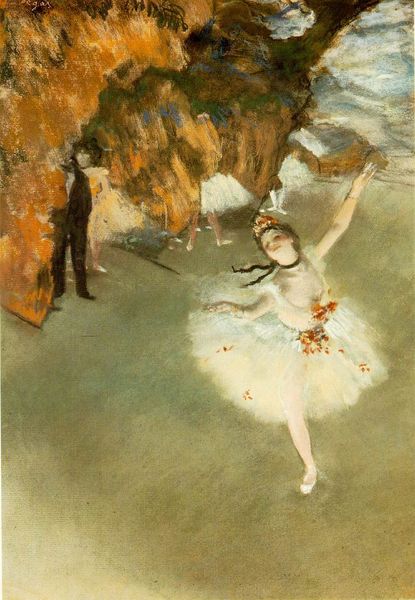
Titel: La danseuse sur la scène, Tänzerin auf der Bühne
Künstler: Edgar Degas
Standort: Paris
Institution: Musée d'Orsay
Schlagwörter: blau, felsen, gemälde, mann, meer, schatten, weiß, frauen, gelb, grün, impressionismus, landschaft, menschen, mädchen, ocker, ausschnitt, bewegung, blume, blumen, braun, decolte, degas, edgar degas, frankreich, frau, grau, kleid, licht, orange, paris, pastell, renoir, schmuck, schwarz, star, zeichnung, blüten, gebäude, haus, rosen, rot, beige, flächig, gesellschaft, malerei, menge, rock, schleife, tanz, anzug, jung, arme, band, mensch, samt, spitze, bild, herr, hände, vorhang, öl, feld, natur, büsche, pastos, figur, gold, pose, bühne, musik, oper, publikum, tanzen, theater, tänzerin, dekolletee, diadem, höhle, krone, rosa, fliegen, bein, küste, schwan, balett, ballerina, ballet, ballett, halsband, haltung, parkett, port de bras, schuhe, tutu, tüll, tütü, zuschauer, klippen, weis, auftritt, ballettschuhe, besucher, dega, edgar, vogelperspektive, beobachter, brandung, vorhänge, gesteck, versteckt, fuss, flug, dynamik, schuh, kranz, freiheit, grotte, verbeugung, kulisse, verstecken, louvre, schwebend, filligran, tänzer, eleganz, blühten, applaus, figut, kulissen, nieschen, eichnung, performance, pirouette, samtband, ballarina, tanzschritt, bühnenrand, balletttänzerin, premiere, tanzfigur, corps de ballet, mamm, tänzerinn, etoille, spitzentänzerin, 1864, büne, 18 jhd, weí?, braumen, tanz+, zäzerin